Field crop: maize
Growth stage: 2
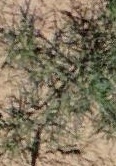
Species: salsola